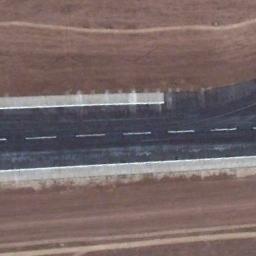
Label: runway